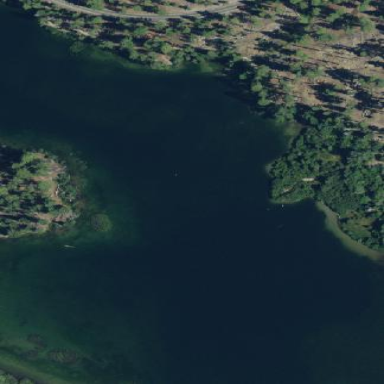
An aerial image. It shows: Serene lake.